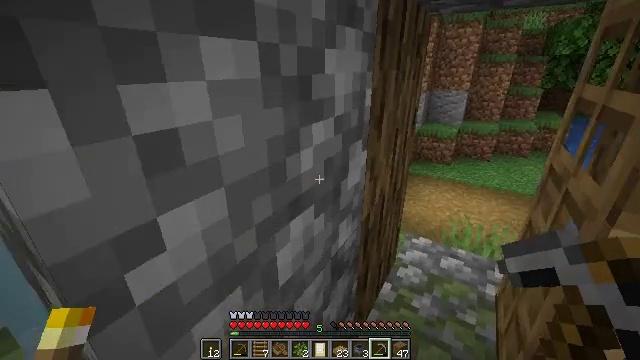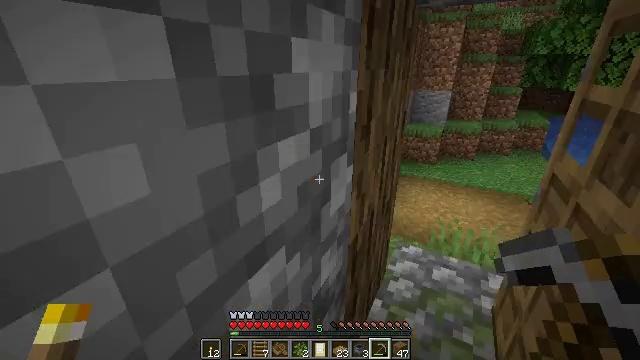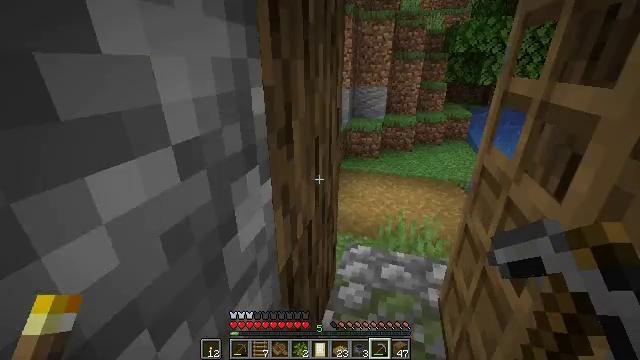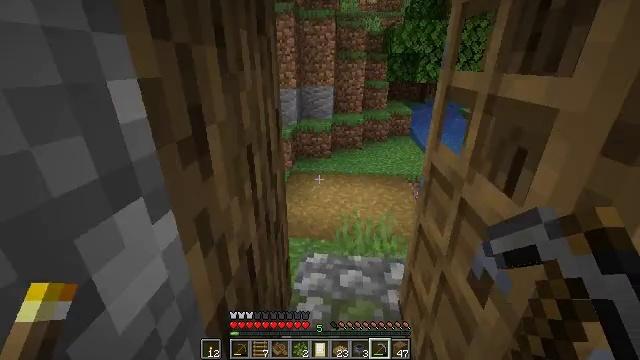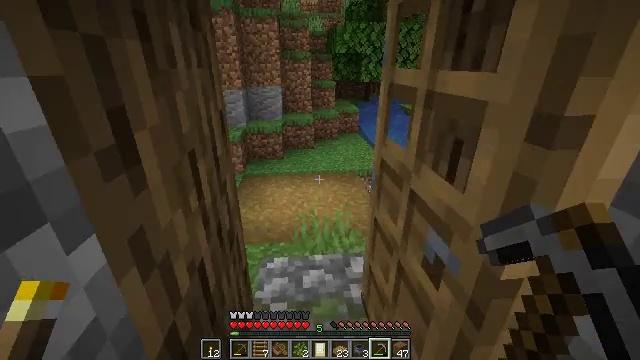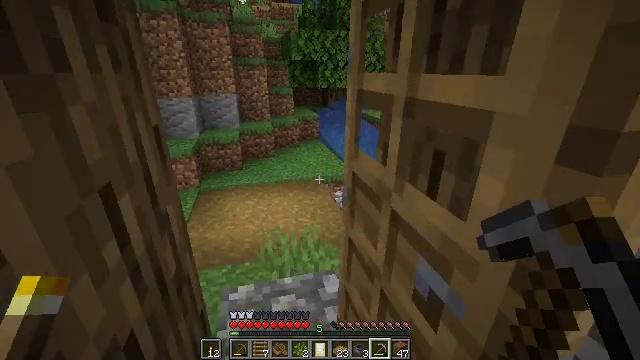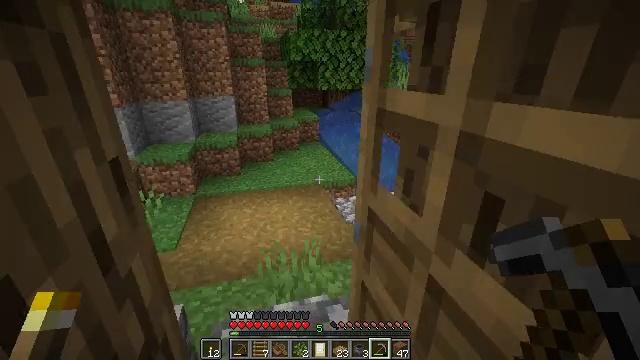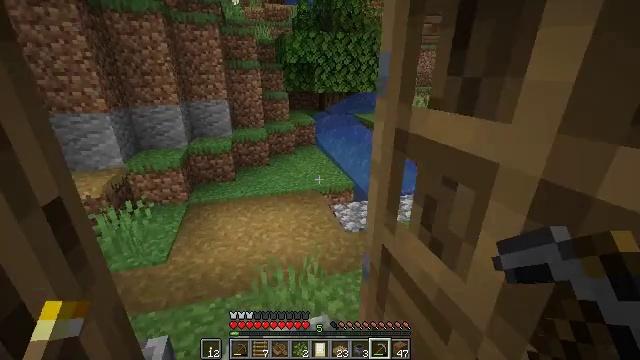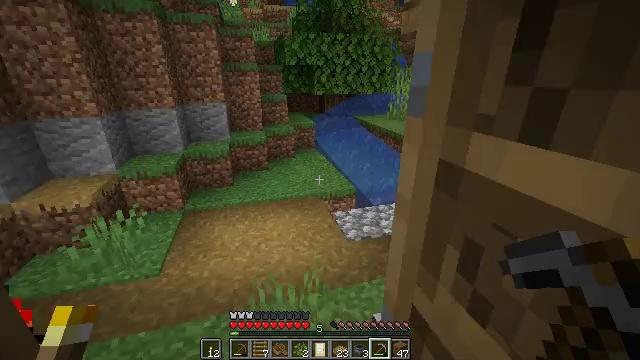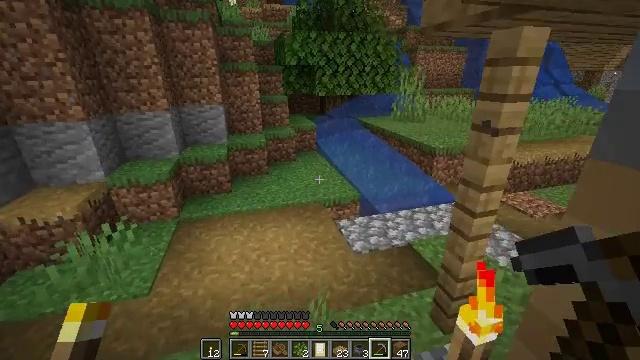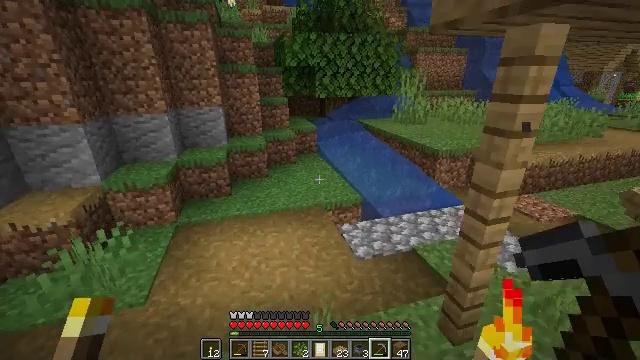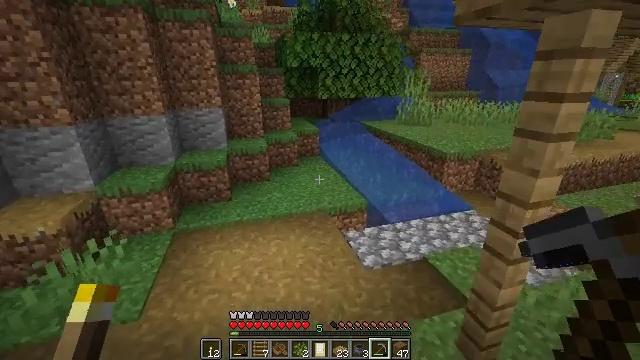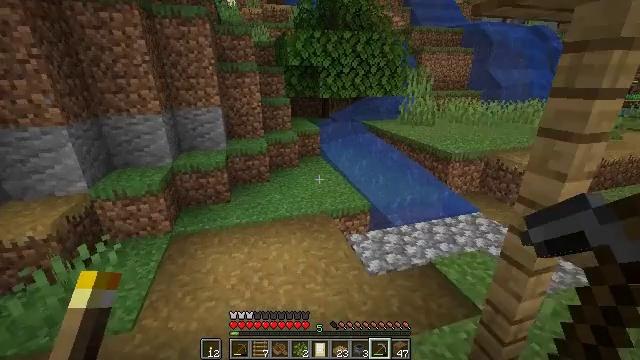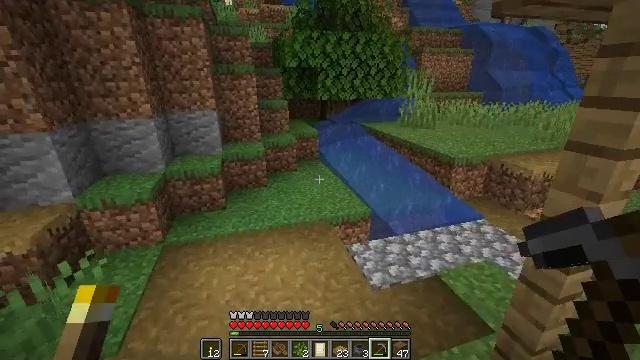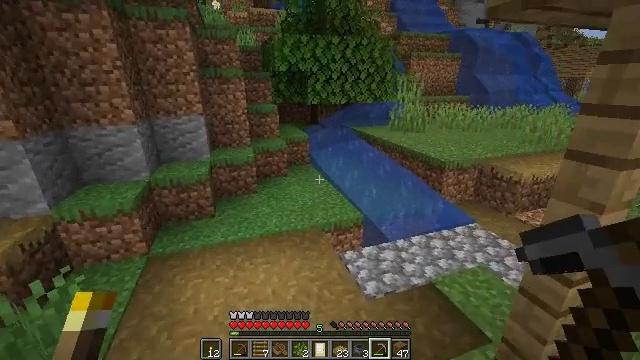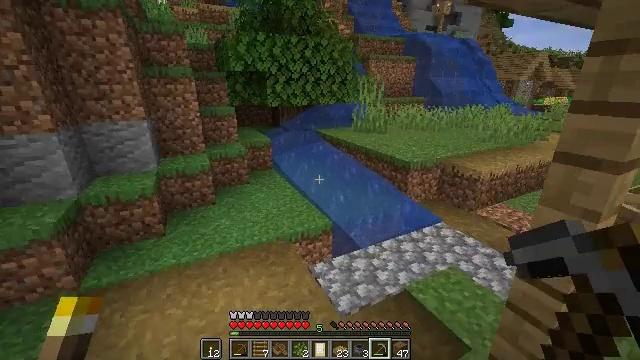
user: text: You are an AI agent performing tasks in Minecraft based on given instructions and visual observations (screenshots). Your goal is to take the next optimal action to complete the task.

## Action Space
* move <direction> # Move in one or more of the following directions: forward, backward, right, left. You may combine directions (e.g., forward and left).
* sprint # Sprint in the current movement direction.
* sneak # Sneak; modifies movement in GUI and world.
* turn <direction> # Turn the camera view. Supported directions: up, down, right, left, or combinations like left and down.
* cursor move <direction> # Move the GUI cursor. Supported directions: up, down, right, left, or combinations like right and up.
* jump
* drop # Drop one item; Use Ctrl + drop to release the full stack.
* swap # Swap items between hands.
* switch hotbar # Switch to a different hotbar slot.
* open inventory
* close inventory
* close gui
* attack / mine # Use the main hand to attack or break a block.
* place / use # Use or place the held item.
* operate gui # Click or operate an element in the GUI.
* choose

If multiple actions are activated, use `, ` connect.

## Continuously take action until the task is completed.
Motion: motion action
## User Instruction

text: Destroy the cauldron to put it in your inventory.
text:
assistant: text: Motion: move forward, turn right
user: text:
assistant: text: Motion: move forward, turn right
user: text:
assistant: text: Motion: move forward, turn right
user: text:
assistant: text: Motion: move forward, turn right
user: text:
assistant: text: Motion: move forward, turn right and up
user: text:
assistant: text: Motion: move forward
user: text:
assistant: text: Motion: move forward
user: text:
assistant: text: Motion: move forward
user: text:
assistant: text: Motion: move forward
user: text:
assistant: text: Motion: move forward
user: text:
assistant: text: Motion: move forward
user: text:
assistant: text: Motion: move forward
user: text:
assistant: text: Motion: move forward
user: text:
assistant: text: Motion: move forward, turn right
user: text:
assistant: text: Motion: move forward, turn right
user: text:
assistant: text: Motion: move forward, turn right
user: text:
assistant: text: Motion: move forward, turn right
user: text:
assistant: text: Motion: move forward, turn right
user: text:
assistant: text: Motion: move forward, turn right
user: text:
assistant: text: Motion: move forward, turn right
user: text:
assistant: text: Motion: move forward, turn right and up
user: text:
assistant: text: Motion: move forward, turn right
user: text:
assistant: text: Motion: move forward, turn right
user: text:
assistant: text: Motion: move forward, turn right
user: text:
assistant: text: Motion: move forward, turn right
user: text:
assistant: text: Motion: move forward, turn right
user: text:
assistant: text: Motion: move forward, turn right
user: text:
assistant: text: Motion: move forward, turn right
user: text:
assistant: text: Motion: move forward, turn right
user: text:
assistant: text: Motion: move forward